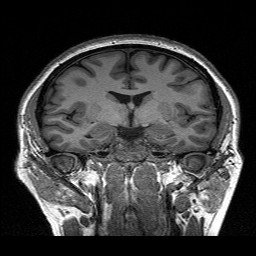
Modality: T1w
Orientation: sagittal
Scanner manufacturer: siemens
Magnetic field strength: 3 T